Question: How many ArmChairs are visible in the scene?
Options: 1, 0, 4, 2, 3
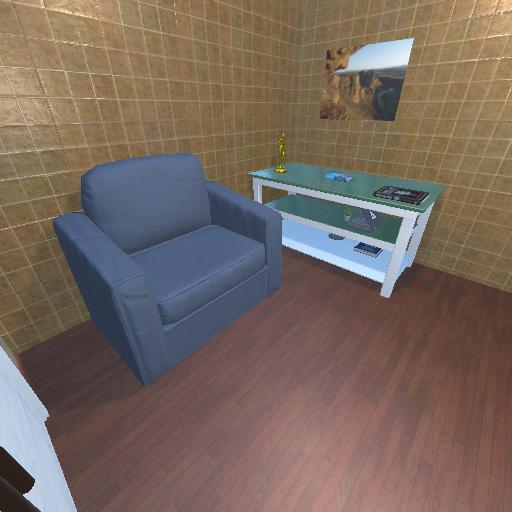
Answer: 1